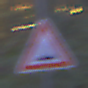
Verkehrszeichen: UnebeneFahrbahn
Umgebung: Outdoor, Suburban
Tageszeit: Night
Wetter: PartlyCloudy
Licht: Artificial
Jahreszeit: NotSpecified
Kontrast: LowContrast